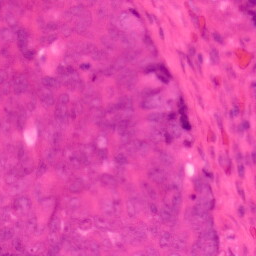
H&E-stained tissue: Colon